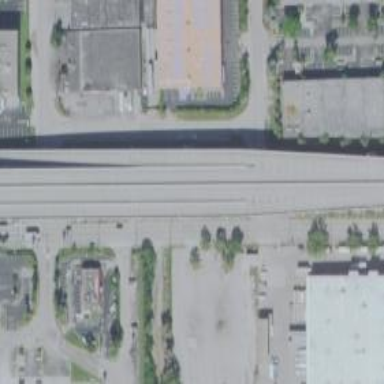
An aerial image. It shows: Viaduct bridge over secondary link road.